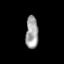
Tissue: prostate
Cell type: Fibroblasts
Senescence score: 0.7558
Nuclear area (px): 404
Mean DAPI intensity: 158.859